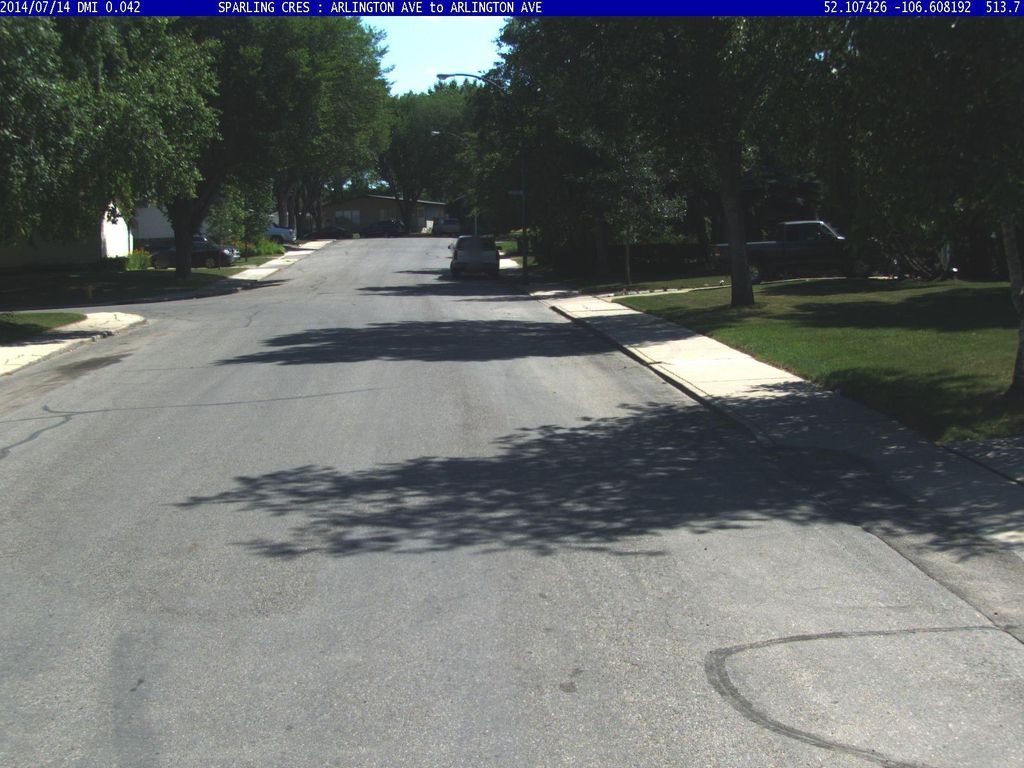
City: saskatoon